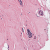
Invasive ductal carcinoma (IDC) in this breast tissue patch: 0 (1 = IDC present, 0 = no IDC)